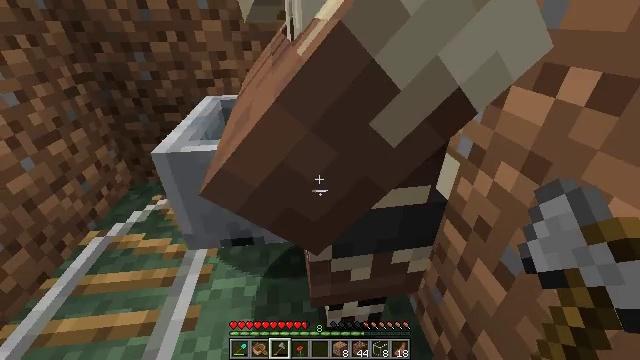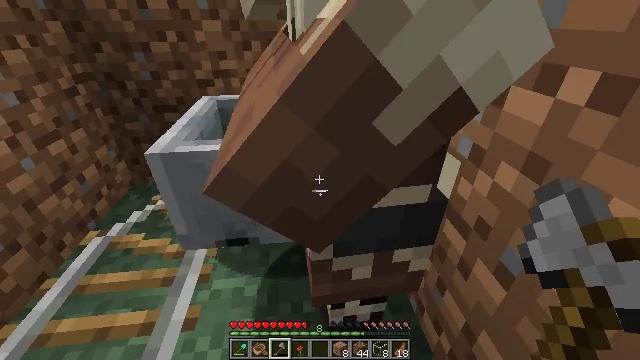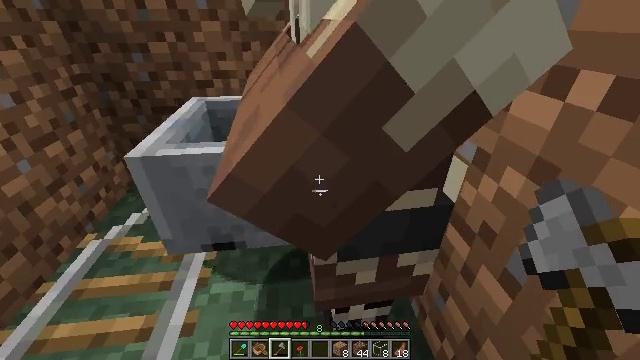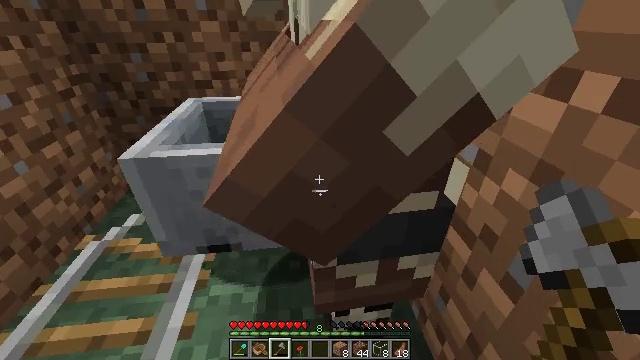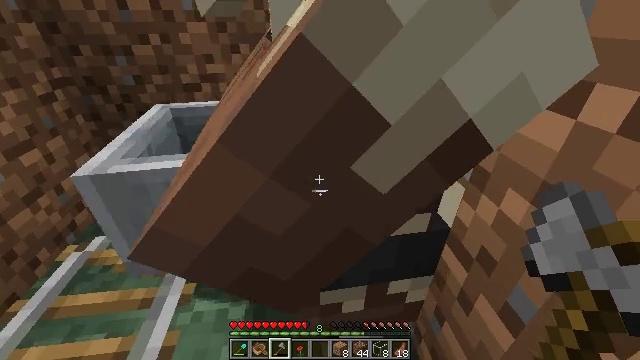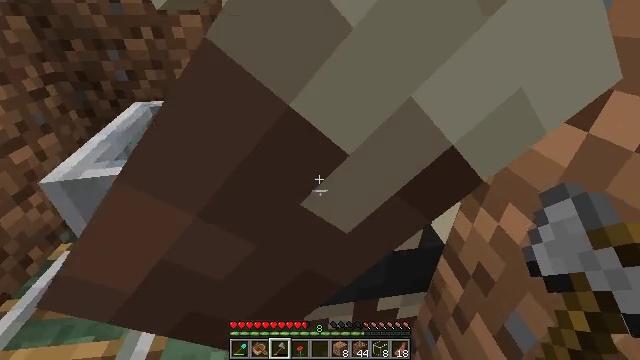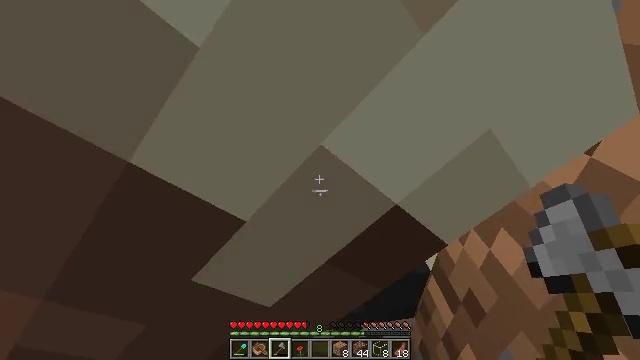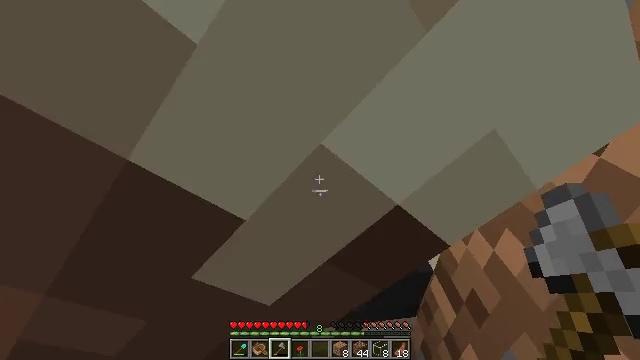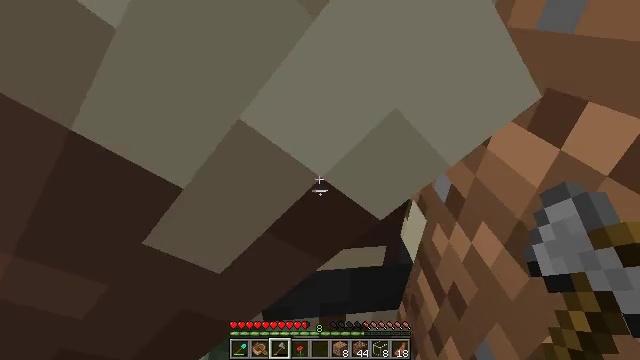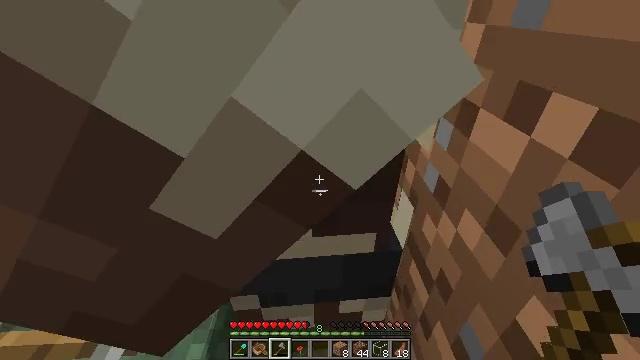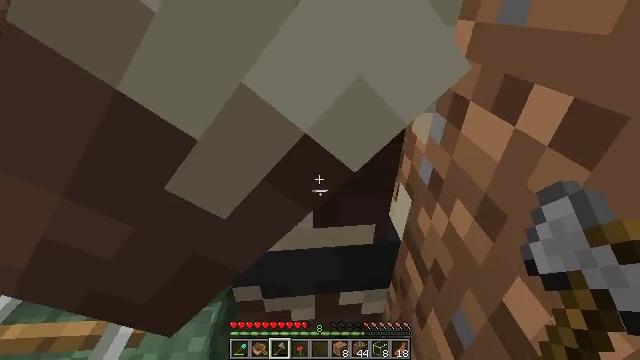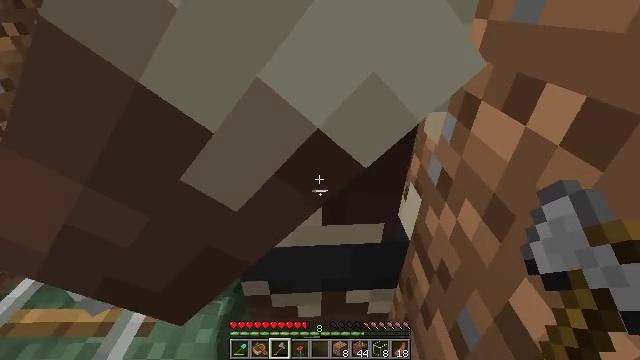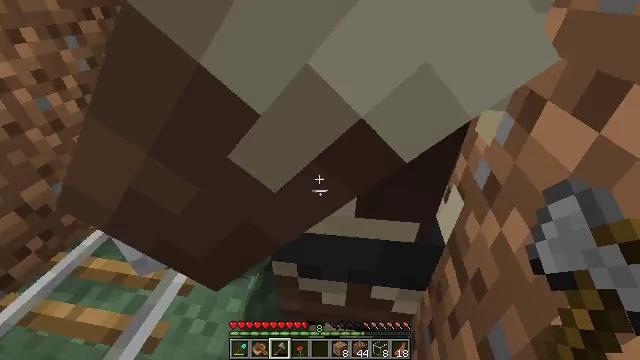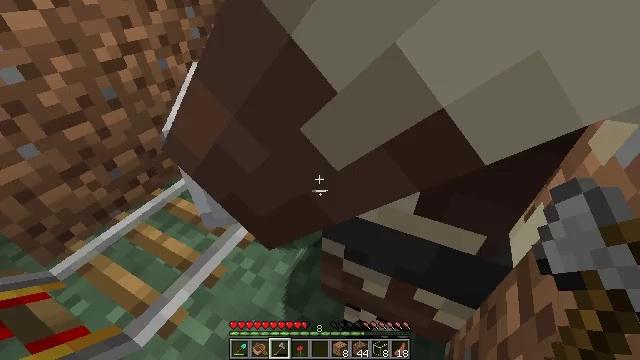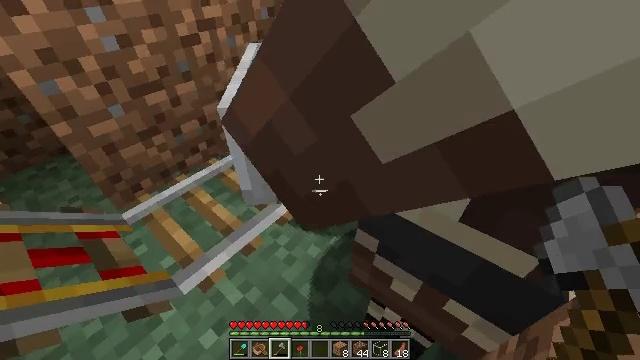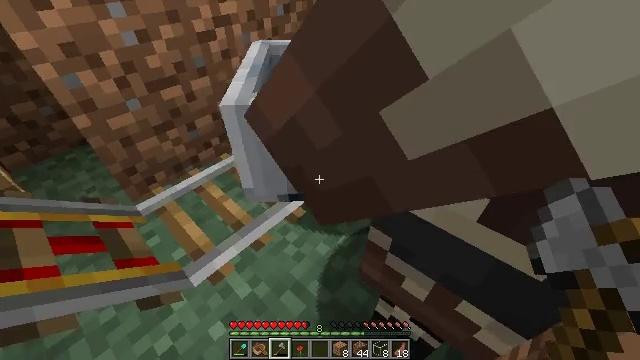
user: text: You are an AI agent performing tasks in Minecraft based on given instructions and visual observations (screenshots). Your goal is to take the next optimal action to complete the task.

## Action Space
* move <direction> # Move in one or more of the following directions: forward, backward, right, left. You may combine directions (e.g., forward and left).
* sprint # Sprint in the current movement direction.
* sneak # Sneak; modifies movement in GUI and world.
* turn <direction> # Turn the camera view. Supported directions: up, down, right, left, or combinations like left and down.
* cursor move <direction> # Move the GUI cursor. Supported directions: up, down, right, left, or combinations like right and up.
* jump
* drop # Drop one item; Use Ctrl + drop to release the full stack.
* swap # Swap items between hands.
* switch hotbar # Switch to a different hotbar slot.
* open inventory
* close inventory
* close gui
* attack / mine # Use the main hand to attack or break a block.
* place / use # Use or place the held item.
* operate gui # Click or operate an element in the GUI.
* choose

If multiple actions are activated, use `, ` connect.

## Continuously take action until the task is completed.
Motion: motion action
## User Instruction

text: Mine the glass to clear the view.
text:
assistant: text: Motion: sneak
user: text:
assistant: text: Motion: move forward, sneak
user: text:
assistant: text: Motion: move forward and move right, sneak
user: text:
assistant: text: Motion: move forward and move right, sneak
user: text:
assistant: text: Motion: move forward and move right, sneak, turn left and down
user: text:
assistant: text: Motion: move forward and move right, sneak
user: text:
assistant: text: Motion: sneak, turn left
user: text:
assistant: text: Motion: sneak, turn left
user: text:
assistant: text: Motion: sneak
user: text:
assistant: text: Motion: sneak
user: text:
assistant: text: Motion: sneak, turn left
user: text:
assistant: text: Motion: sneak, turn left and down
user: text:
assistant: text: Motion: sneak, turn left and down
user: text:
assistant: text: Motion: sneak, turn left and down
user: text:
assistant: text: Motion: move left, sneak, turn left
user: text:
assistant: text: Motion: move left, sneak
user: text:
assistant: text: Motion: move left, sneak
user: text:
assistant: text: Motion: move left, sneak
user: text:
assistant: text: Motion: move left, sneak
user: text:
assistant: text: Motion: move forward and move left, sneak
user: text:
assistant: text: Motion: move forward and move left, sneak
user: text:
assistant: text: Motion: move forward and move left, sneak
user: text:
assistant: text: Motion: move forward and move left, sneak
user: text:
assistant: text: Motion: move forward and move left, sneak
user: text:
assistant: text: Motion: move forward and move left, sneak
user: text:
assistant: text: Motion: move forward and move left, sneak
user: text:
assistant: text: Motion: move forward and move left, sneak
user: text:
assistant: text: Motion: move forward and move left, sneak, turn right
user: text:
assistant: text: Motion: move forward and move left, sneak, turn right
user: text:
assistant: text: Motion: move forward and move left, sneak, turn right and down